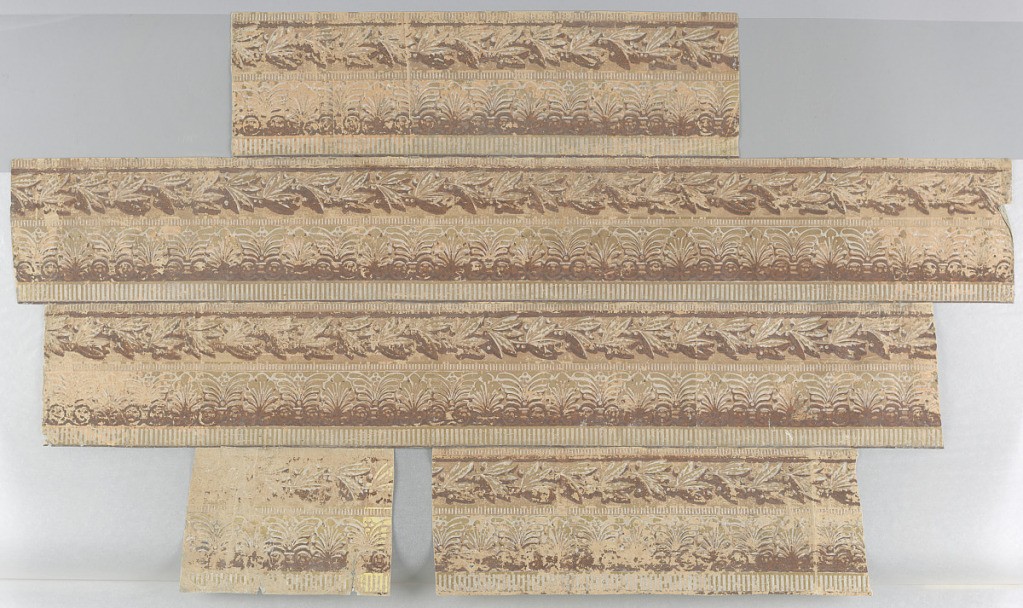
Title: Border
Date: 1800–1825
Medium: Block printed on handmade paper
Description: A band of laurel with berries above, with a band of anthemion and palmettes below. Three bands of dentilling, at the top and bottom edge and in the middle. Printed in shades of brown.

H# 660